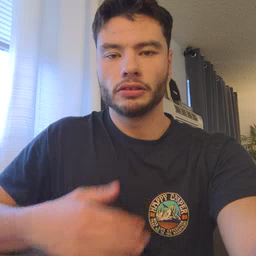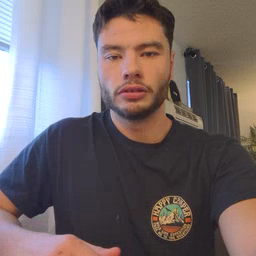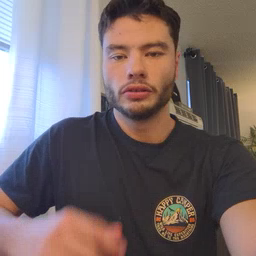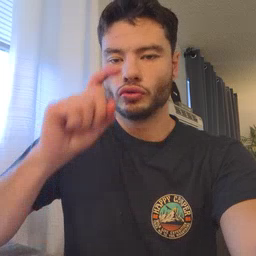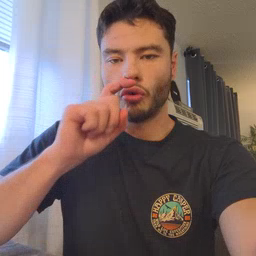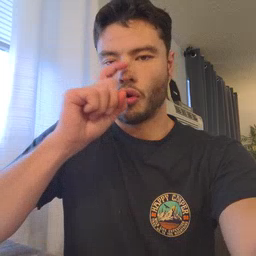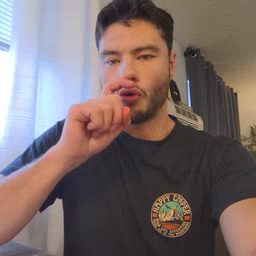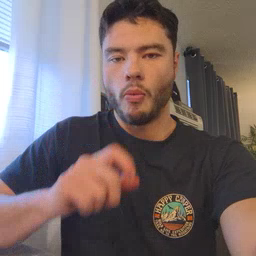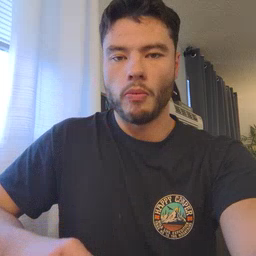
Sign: doll